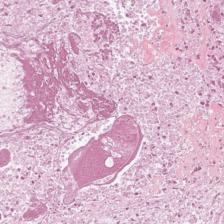
Label: Non-Viable-Tumor